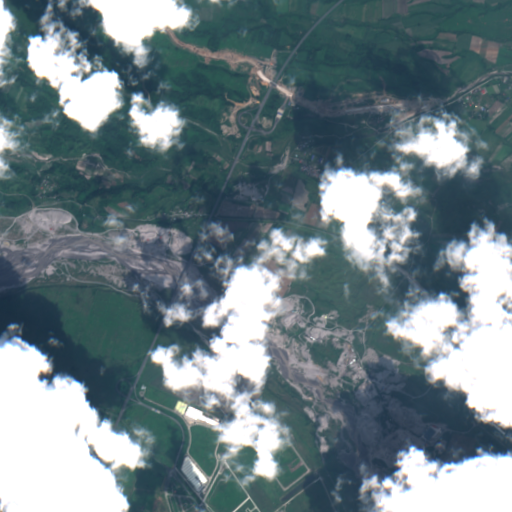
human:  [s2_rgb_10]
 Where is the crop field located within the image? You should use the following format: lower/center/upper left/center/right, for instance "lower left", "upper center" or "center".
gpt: The crop field is located in the lower right of the image.
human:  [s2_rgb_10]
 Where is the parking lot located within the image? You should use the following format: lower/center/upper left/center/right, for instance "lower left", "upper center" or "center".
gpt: The parking lot is located in the lower right of the image.
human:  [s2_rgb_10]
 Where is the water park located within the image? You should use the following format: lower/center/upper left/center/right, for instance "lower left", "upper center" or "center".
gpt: The water park is located in the lower right of the image.
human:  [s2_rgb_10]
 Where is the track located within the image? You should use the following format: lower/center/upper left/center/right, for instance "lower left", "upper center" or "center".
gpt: There is no track in the image.